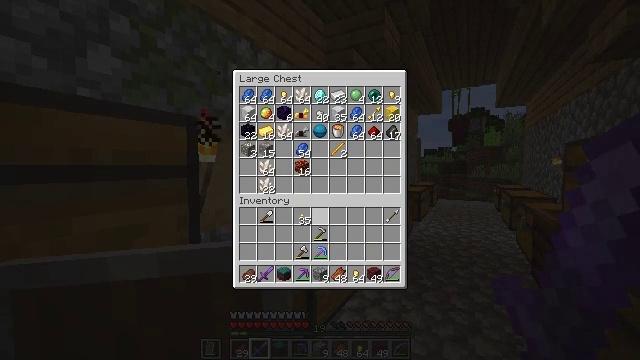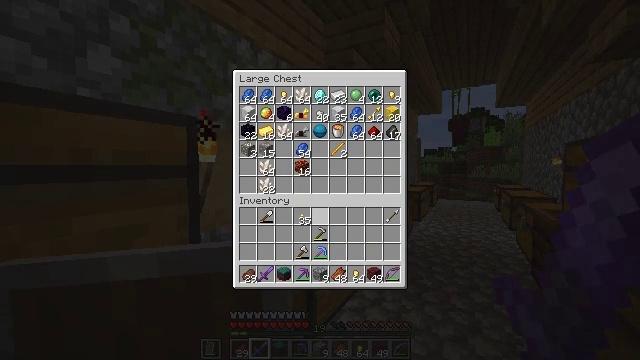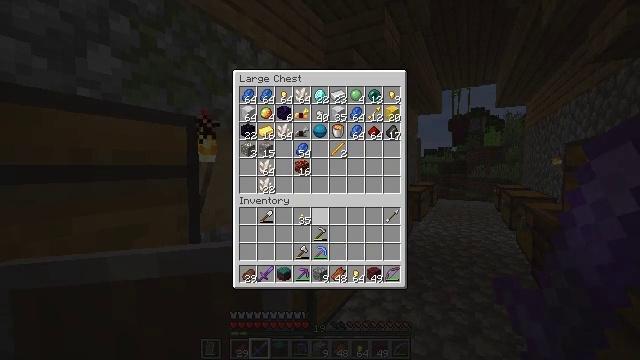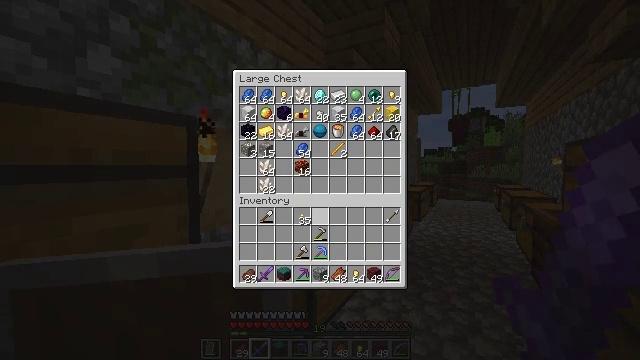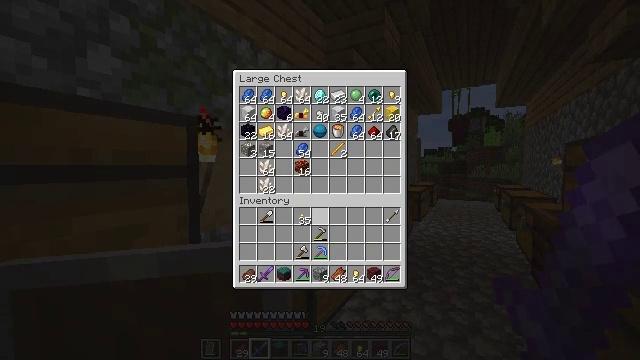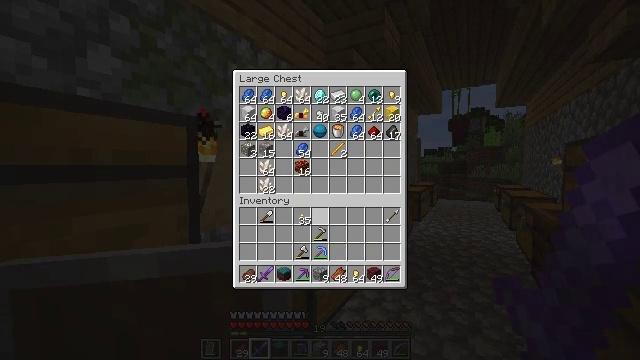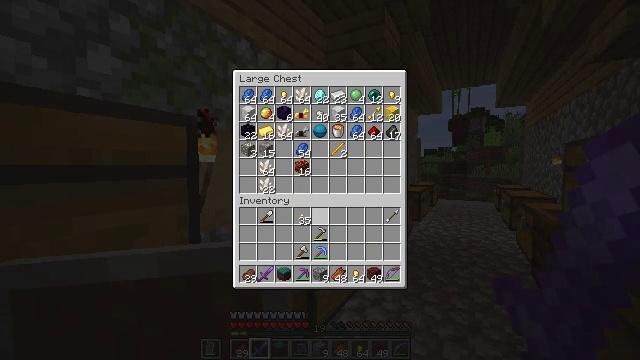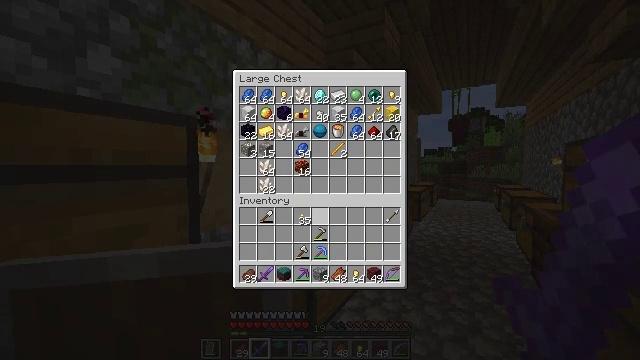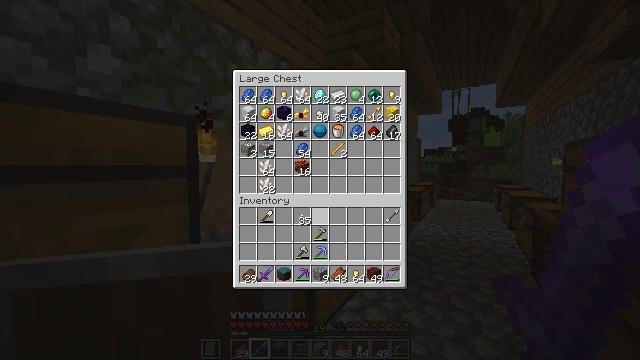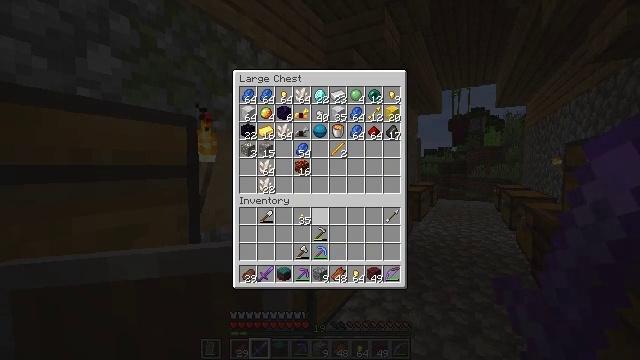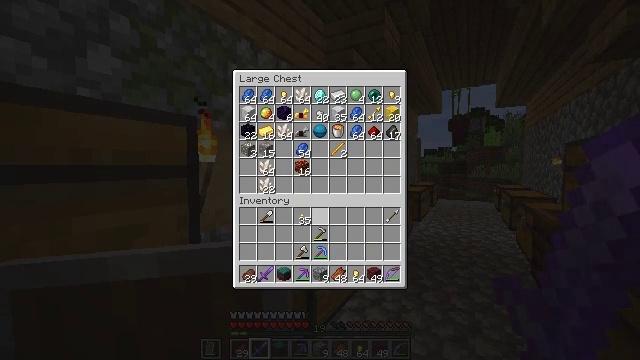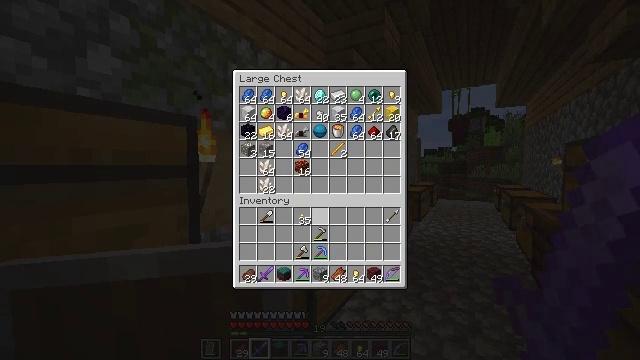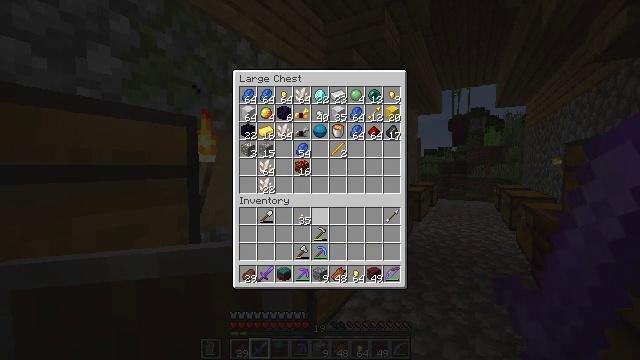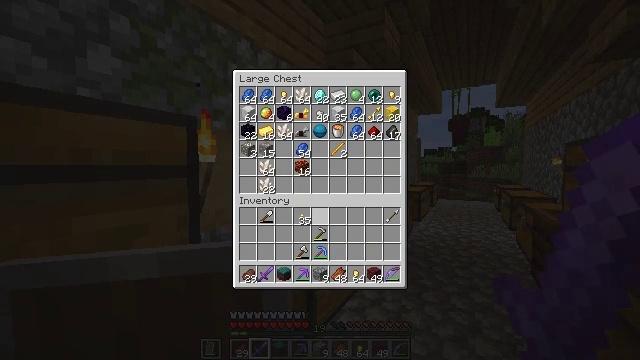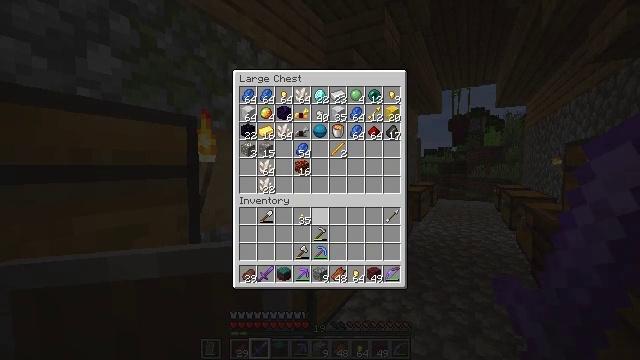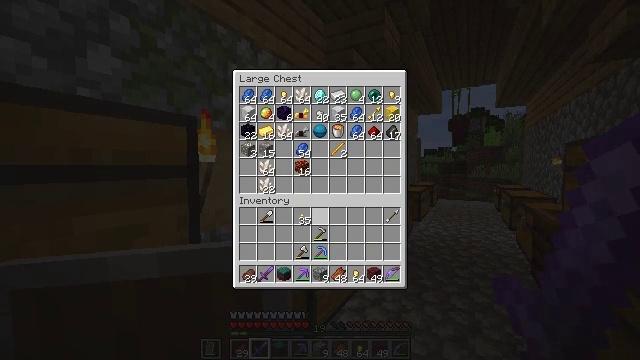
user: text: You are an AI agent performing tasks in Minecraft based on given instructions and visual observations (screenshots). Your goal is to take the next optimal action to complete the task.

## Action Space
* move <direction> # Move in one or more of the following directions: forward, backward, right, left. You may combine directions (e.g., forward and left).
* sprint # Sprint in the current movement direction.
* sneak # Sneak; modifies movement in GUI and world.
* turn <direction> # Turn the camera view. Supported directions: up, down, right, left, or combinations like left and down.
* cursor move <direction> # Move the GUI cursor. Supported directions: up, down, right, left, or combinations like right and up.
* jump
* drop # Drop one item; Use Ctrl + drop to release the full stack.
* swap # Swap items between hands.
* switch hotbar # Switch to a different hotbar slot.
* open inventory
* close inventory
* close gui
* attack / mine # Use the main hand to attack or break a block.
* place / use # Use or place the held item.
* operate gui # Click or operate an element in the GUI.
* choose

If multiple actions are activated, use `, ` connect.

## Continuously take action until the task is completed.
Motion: motion action
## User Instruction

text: Mine tall grass from the ground.
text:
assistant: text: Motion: no_op
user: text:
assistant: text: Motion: no_op
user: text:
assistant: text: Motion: no_op
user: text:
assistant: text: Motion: no_op
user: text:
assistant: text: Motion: no_op
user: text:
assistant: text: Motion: no_op
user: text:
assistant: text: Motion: no_op
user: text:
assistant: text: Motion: no_op
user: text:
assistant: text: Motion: no_op
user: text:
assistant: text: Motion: no_op
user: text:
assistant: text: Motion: no_op
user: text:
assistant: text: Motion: no_op
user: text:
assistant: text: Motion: no_op
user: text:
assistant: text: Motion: no_op
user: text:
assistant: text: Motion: no_op
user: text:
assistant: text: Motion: no_op
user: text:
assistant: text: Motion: no_op
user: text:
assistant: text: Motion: no_op
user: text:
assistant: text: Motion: no_op
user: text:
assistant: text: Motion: no_op
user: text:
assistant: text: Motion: no_op
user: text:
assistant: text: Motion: no_op
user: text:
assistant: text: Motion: no_op
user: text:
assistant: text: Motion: no_op
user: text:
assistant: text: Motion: no_op
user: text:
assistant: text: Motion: no_op
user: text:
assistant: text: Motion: no_op
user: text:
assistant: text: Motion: no_op
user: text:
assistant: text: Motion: no_op
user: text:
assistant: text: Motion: no_op